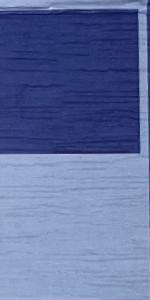
Label: Empty